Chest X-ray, AP view. Patient: 60 years old, sex F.
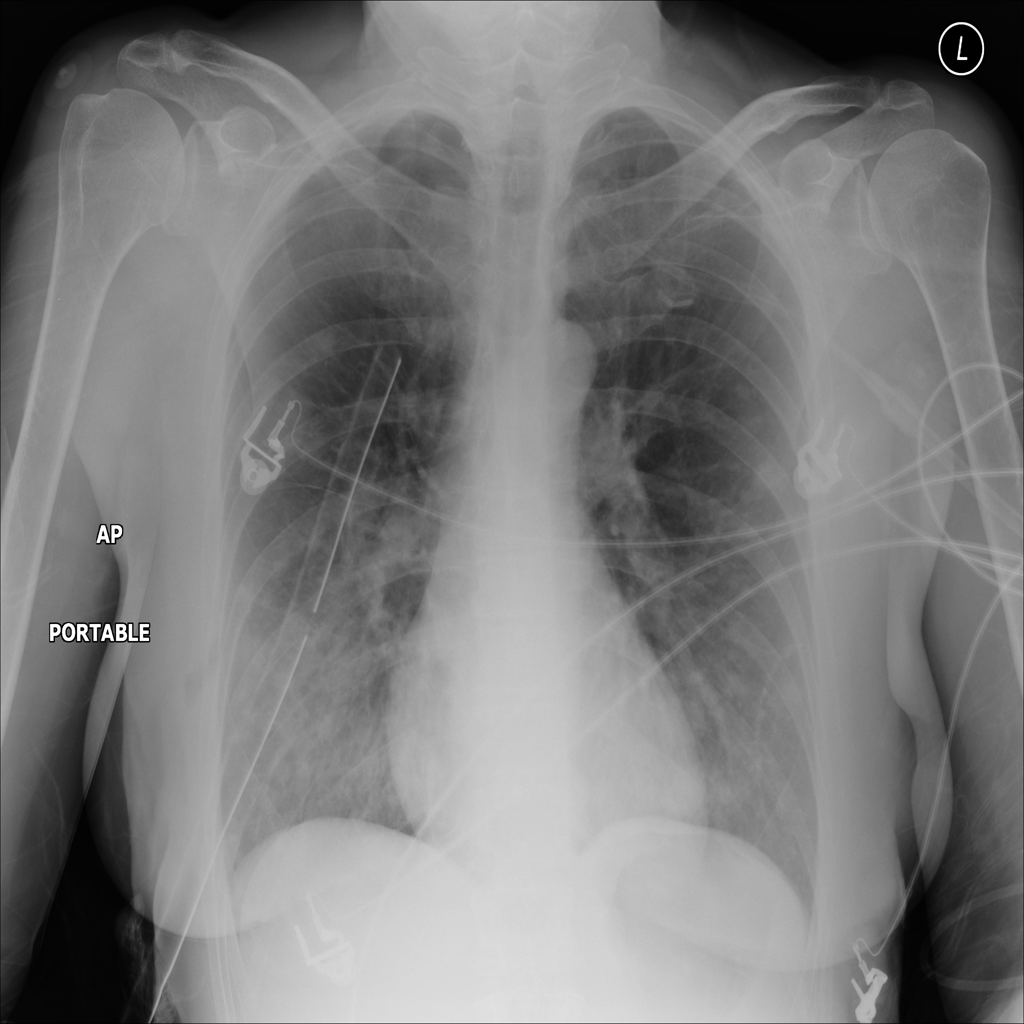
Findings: Infiltration, Pneumothorax